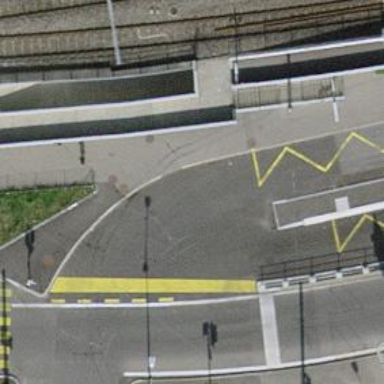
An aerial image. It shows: Road crossing with traffic signals.